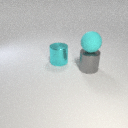
large gray metal cylinder below large cyan rubber sphere